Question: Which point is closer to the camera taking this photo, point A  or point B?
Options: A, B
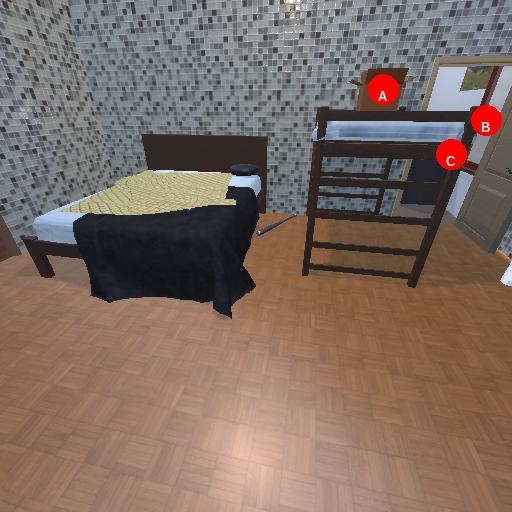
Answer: A